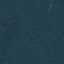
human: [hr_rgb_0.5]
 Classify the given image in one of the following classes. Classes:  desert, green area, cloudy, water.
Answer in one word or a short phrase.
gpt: green area